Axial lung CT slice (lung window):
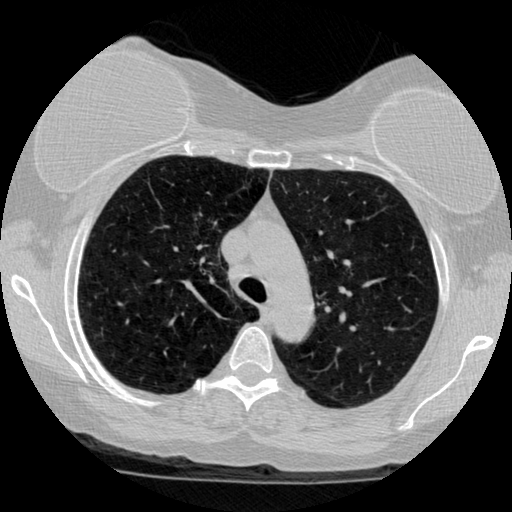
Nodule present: no